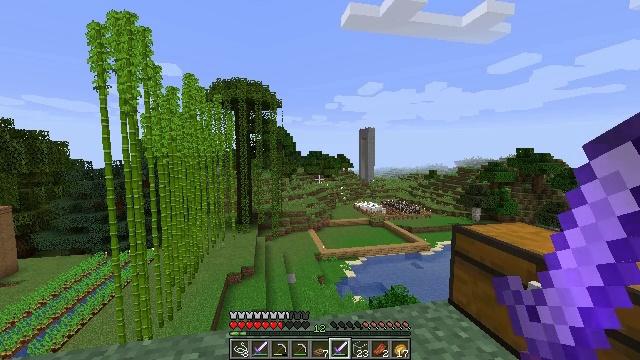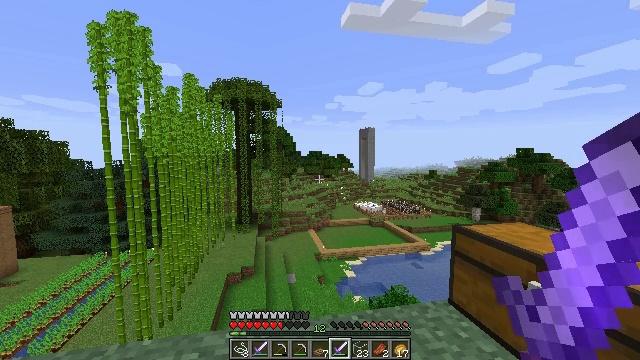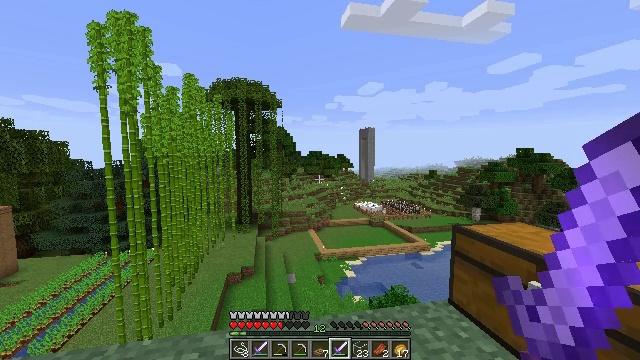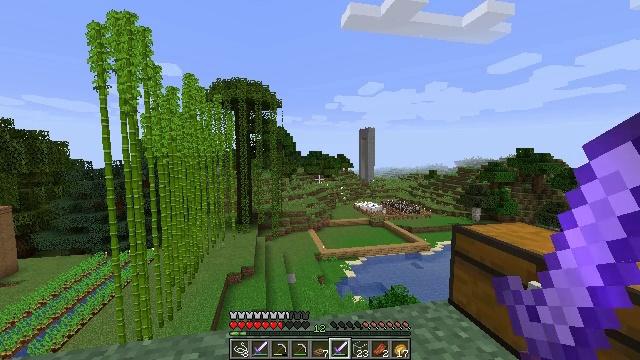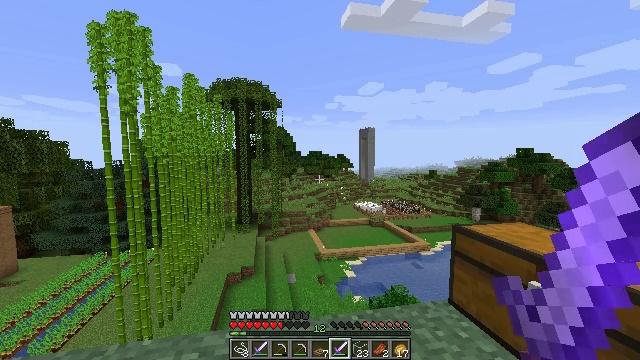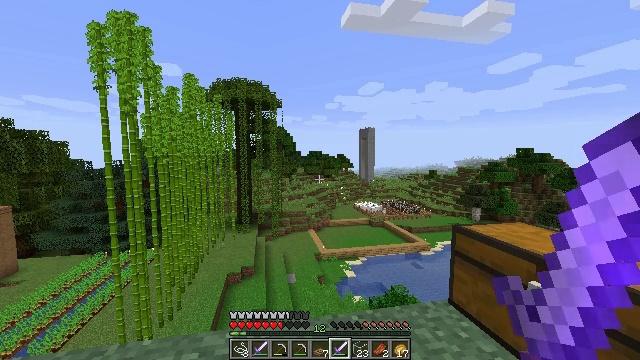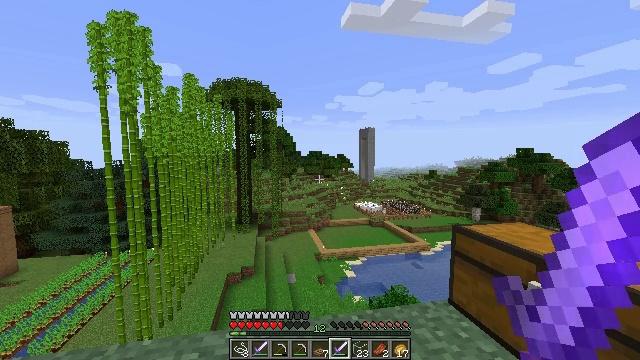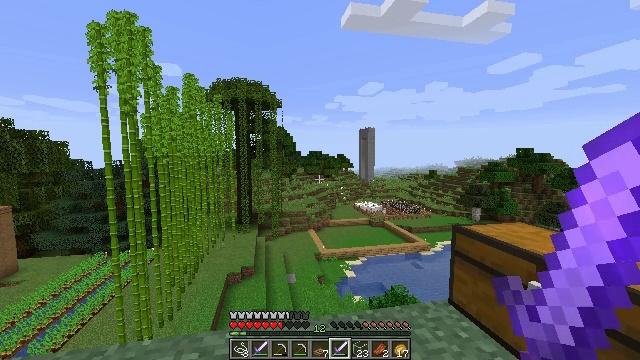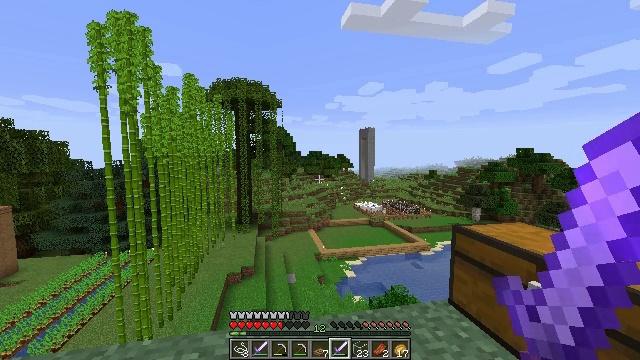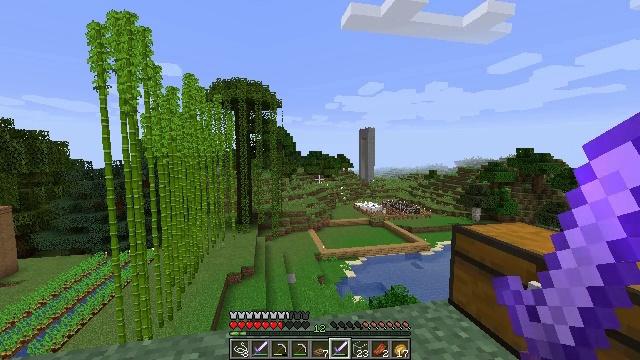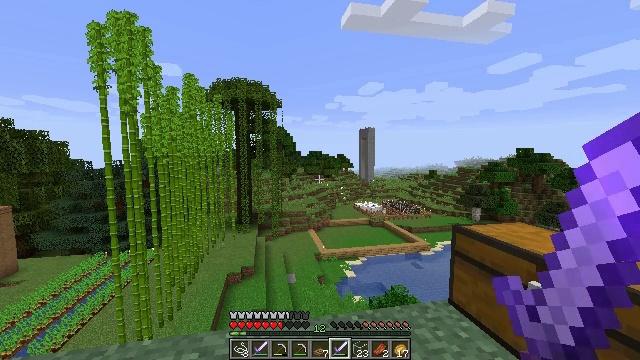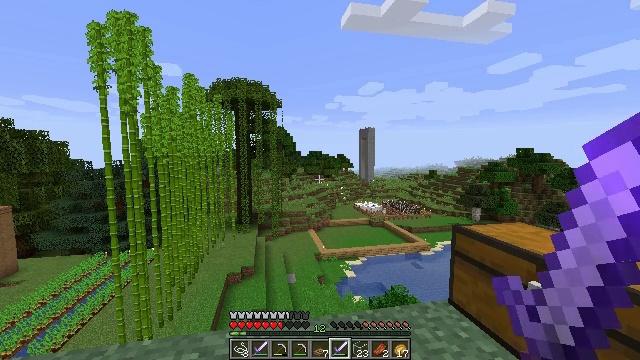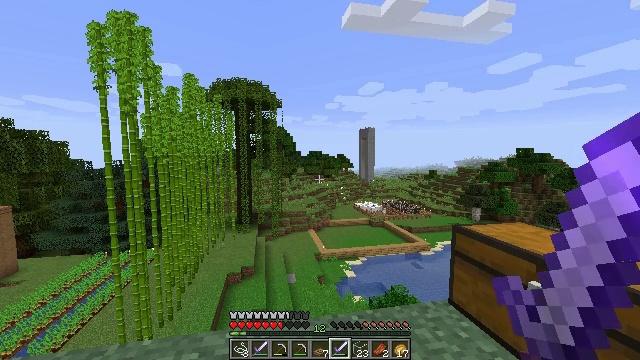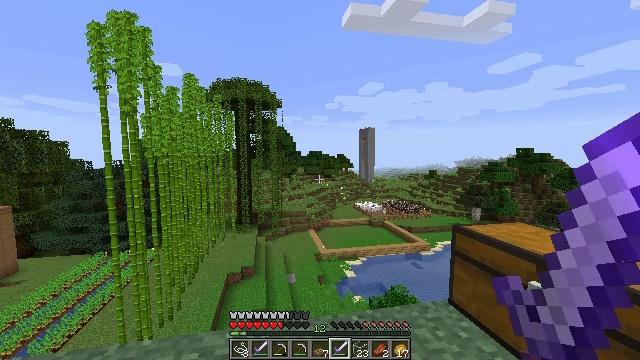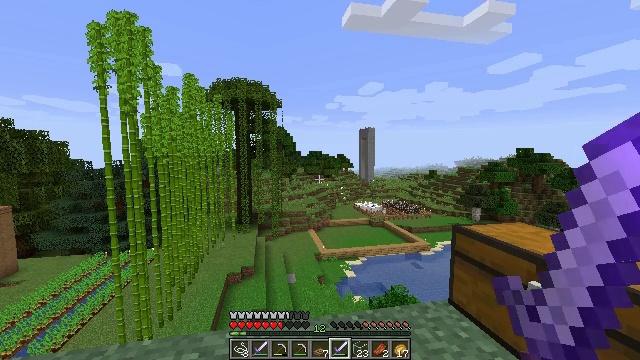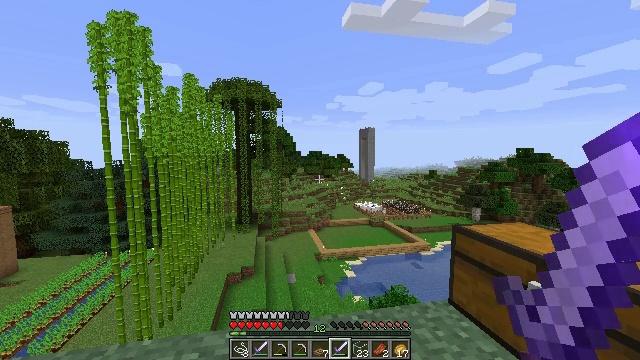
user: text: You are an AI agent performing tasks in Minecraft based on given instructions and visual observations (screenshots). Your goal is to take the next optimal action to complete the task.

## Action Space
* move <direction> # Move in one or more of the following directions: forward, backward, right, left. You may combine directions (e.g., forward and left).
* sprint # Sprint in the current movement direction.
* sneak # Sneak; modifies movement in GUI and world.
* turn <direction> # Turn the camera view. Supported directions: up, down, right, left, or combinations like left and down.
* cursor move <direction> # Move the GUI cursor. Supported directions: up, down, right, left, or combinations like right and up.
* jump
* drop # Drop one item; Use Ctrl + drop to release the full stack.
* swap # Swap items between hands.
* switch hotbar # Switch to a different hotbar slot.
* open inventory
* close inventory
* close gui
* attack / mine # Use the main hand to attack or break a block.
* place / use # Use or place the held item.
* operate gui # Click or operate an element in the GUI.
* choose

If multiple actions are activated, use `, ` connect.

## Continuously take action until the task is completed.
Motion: motion action
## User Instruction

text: Gather materials to craft a book.
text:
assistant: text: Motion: no_op
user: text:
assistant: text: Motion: no_op
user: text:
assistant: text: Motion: no_op
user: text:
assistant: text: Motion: no_op
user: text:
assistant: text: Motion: no_op
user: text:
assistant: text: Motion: no_op
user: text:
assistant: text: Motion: no_op
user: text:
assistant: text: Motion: no_op
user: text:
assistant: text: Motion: no_op
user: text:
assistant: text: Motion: no_op
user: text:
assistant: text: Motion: no_op
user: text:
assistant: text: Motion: no_op
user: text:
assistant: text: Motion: no_op
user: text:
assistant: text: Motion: no_op
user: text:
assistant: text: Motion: no_op
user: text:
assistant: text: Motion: no_op
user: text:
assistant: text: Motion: no_op
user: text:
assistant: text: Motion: no_op
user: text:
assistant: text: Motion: no_op
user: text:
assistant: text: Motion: no_op
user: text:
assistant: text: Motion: no_op
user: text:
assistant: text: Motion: no_op
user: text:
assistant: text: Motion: no_op
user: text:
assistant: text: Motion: no_op
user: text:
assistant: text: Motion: no_op
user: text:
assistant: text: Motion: no_op
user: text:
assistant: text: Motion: no_op
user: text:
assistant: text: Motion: no_op
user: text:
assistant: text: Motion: no_op
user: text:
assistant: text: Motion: no_op